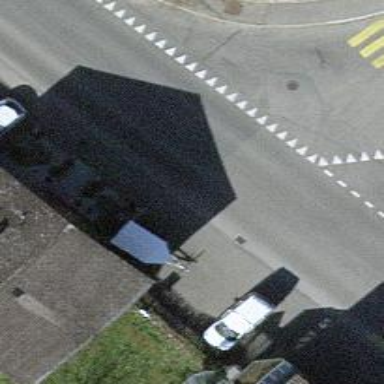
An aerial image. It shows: Bus stop along the road.